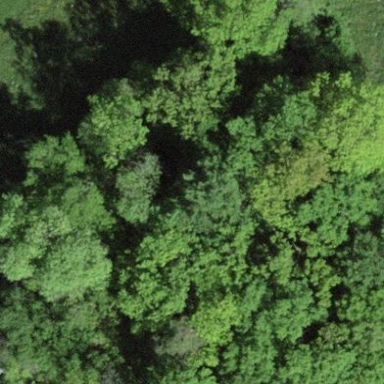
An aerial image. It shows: Forest area.